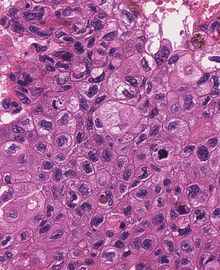
Tumor epithelial tissue: yes
Tumor-associated stroma tissue: no
Normal tissue: no